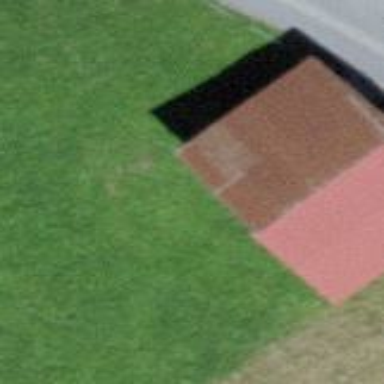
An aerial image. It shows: Barn.